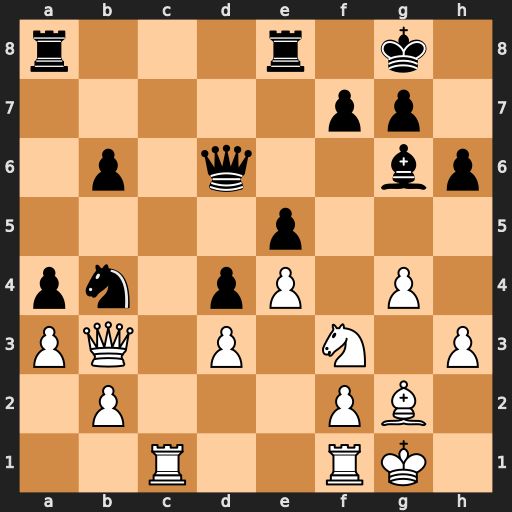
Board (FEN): r3r1k1/5pp1/1p1q2bp/4p3/pn1pP1P1/PQ1P1N1P/1P3PB1/2R2RK1
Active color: w
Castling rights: -
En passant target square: -
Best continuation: Qxb4 Qxb4 axb4